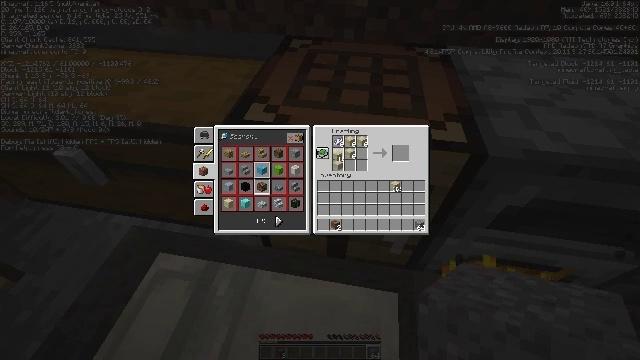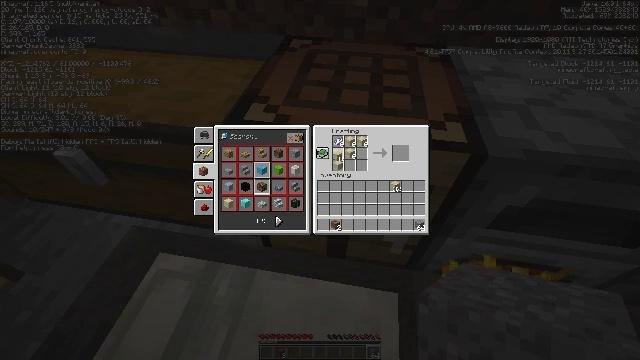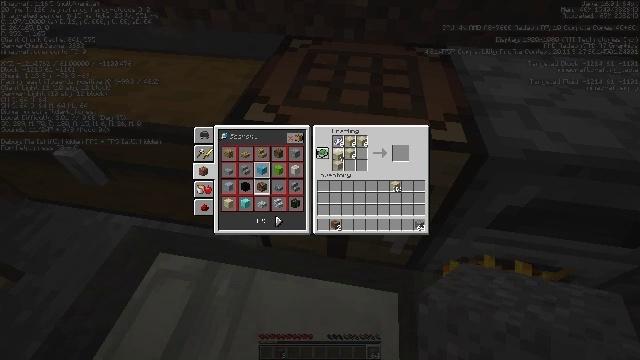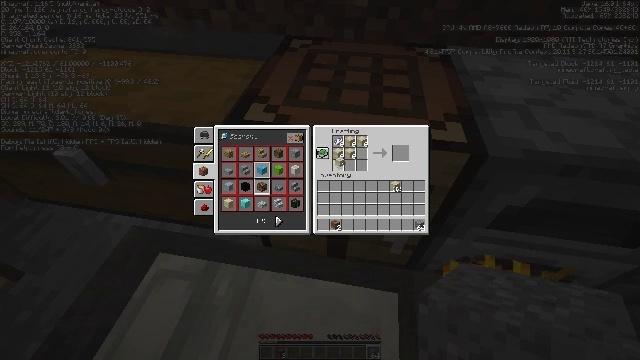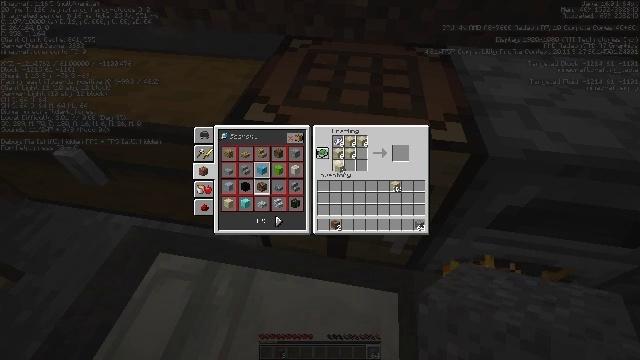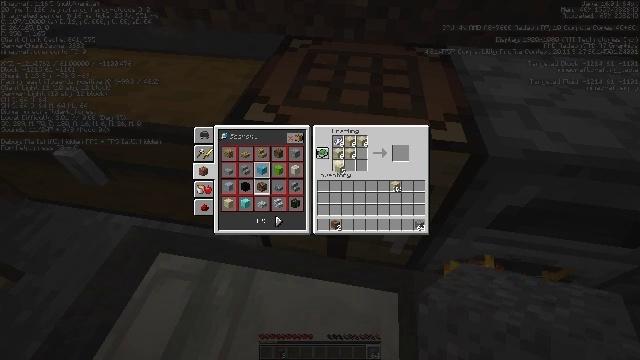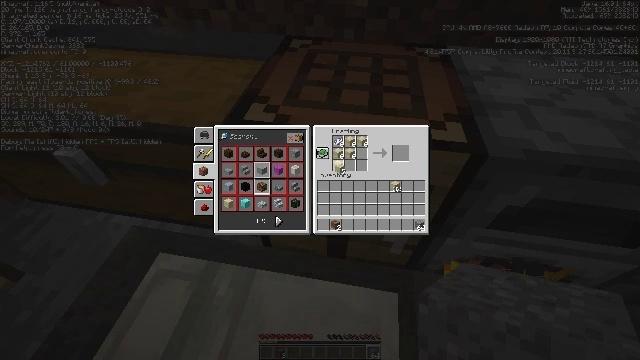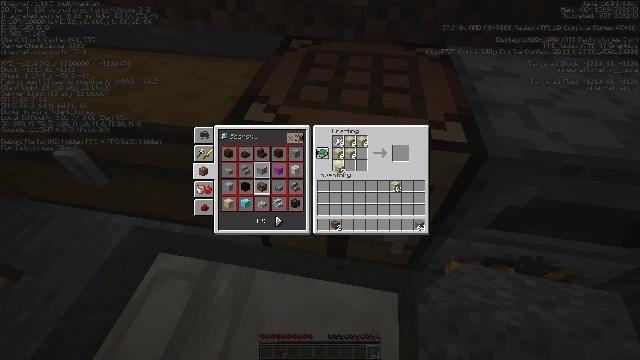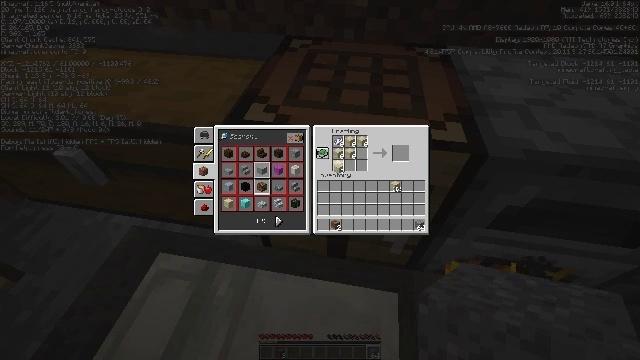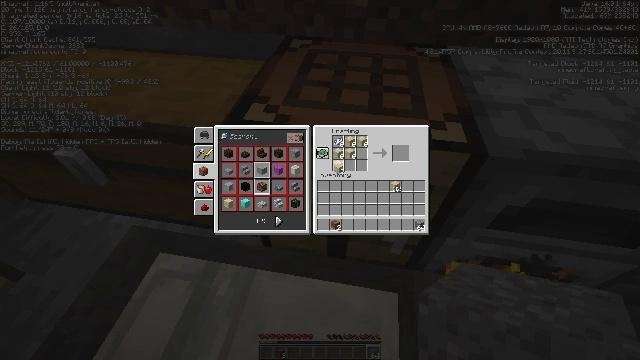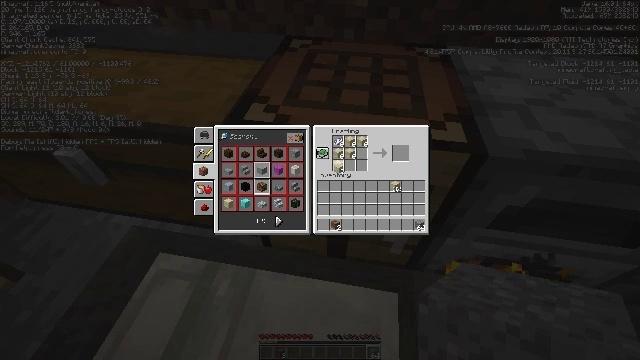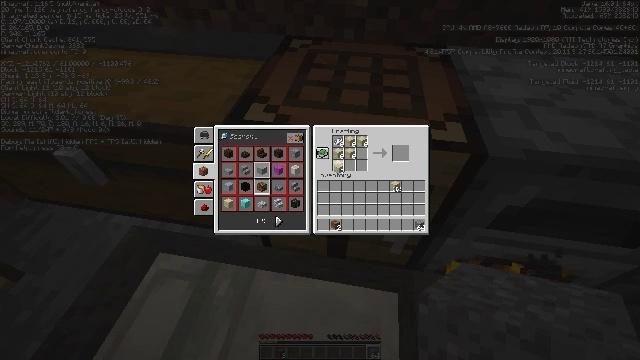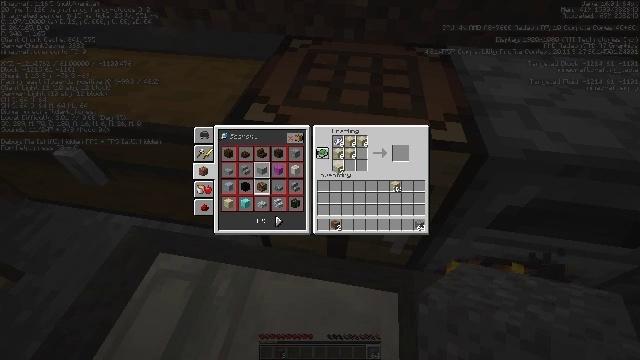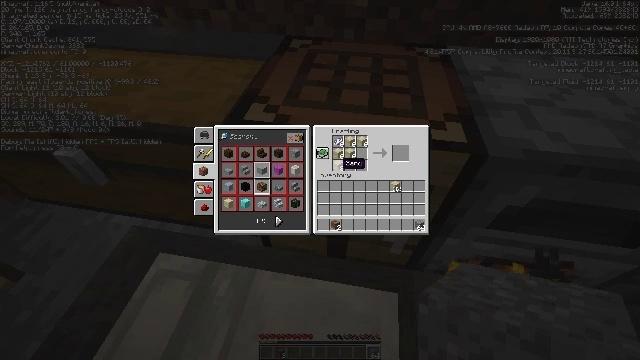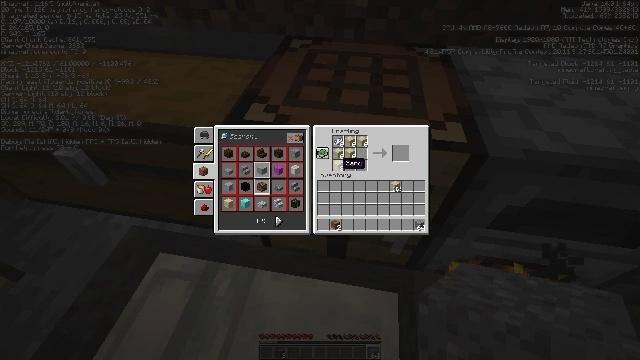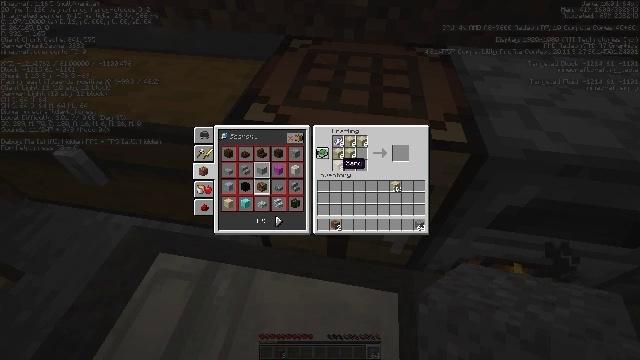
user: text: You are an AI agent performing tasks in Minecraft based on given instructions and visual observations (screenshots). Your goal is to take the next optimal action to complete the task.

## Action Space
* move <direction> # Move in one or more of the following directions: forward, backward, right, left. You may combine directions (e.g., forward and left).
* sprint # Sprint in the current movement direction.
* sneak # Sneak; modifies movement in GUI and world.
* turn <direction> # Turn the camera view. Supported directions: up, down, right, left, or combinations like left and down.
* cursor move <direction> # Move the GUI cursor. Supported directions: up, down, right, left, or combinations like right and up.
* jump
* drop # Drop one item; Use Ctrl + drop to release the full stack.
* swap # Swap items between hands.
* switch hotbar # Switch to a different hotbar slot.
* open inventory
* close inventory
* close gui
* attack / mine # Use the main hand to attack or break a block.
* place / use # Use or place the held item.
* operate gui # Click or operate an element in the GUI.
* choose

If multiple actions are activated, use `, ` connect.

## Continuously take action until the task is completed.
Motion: motion action
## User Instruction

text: Craft white concrete powder.
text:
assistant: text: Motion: use / place
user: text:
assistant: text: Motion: no_op
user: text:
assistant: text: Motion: turn down
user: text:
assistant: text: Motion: turn down
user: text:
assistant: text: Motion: no_op
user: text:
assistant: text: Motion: no_op
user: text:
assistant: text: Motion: no_op
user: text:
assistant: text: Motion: no_op
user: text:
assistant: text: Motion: no_op
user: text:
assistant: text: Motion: attack / mine
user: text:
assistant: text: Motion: attack / mine
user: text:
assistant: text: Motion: attack / mine
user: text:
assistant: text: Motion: no_op
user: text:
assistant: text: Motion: no_op
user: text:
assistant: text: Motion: no_op
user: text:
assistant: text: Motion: no_op
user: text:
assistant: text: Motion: no_op
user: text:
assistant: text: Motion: no_op
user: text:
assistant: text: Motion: attack / mine
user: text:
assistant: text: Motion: turn right and down, attack / mine
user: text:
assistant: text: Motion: turn right and down
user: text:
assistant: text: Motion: no_op
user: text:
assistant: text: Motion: no_op
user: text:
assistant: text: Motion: no_op
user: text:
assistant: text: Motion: attack / mine
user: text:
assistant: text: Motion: attack / mine
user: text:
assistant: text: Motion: attack / mine
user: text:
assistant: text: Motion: no_op
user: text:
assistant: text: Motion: no_op
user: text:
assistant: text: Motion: turn down